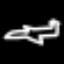
Label: airplane